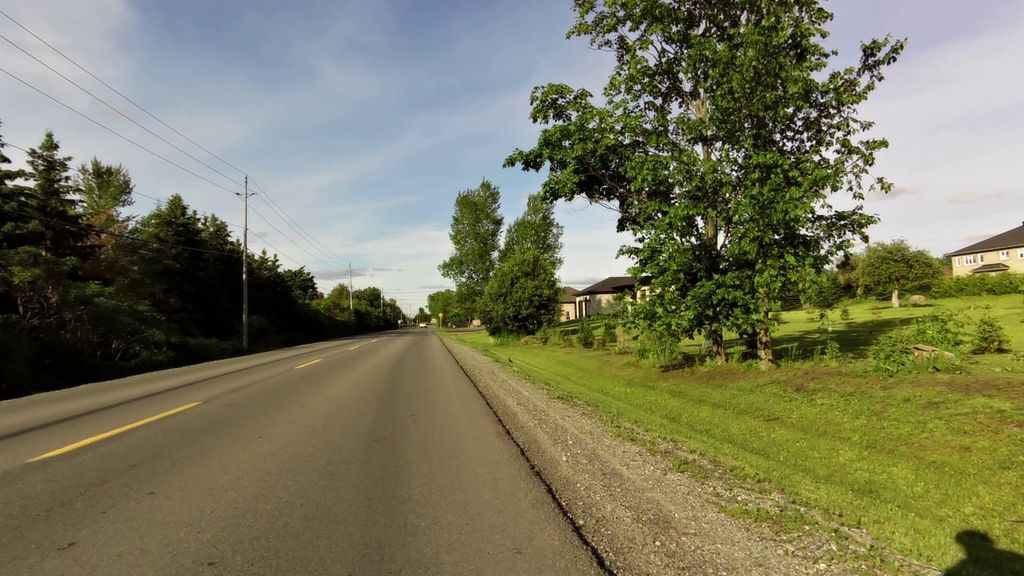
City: ottawa-gatineau